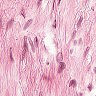
Metastatic tissue present: no